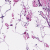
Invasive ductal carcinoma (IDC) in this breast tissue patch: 0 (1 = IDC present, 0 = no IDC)